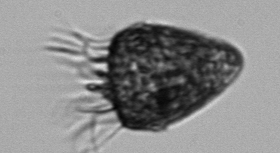
Label: Strombidium_morphotype2